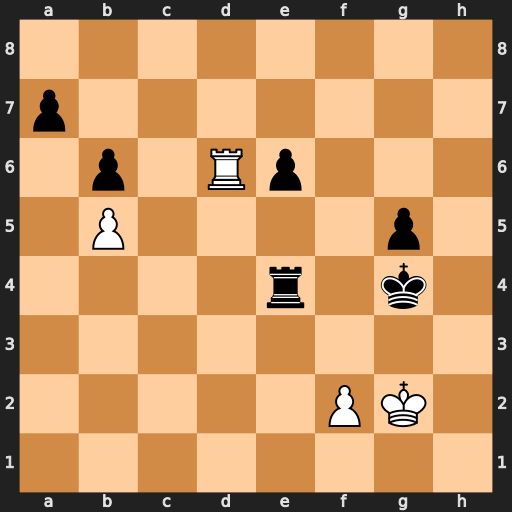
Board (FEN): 8/p7/1p1Rp3/1P4p1/4r1k1/8/5PK1/8
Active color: w
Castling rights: -
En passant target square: -
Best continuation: f3+ Kf5 fxe4+